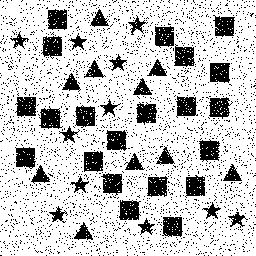
Squares: 21
Triangles: 10
Stars: 11
Total shapes: 42